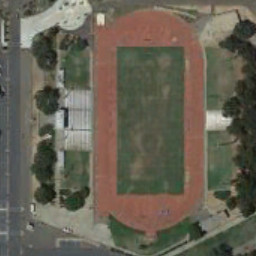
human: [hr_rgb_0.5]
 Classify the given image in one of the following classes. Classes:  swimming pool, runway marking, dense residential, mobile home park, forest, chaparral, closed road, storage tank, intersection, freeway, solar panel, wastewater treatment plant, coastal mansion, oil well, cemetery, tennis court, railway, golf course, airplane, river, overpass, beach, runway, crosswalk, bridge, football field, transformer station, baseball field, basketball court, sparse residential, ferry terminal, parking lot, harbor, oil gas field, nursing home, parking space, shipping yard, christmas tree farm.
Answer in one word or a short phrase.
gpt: football field